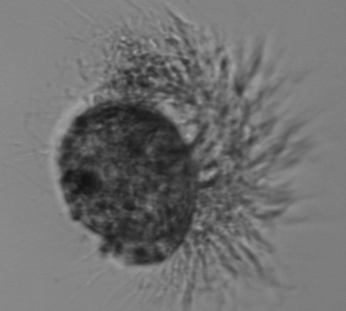
Label: Pelagostrobilidium